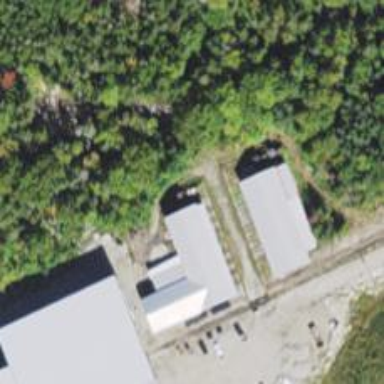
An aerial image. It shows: Preserved narrow-gauge railway in service yard.